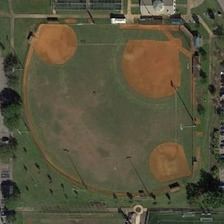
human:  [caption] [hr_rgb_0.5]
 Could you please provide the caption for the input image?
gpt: this area is a large baseball field .

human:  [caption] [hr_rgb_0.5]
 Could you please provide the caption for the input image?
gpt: a lot of trees are planted around the baseball field .

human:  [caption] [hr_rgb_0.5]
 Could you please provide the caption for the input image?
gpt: a lot of trees are planted around the baseball field .

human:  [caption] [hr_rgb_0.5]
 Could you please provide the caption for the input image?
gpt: this area is a large baseball field .

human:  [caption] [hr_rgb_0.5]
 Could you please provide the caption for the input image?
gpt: this area is a large baseball field .